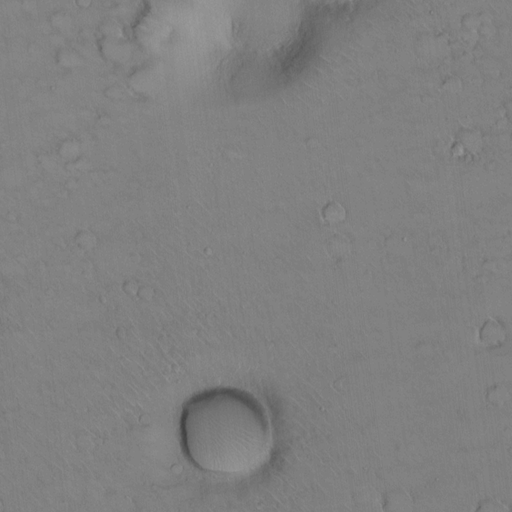
Classes present: Background, Cone